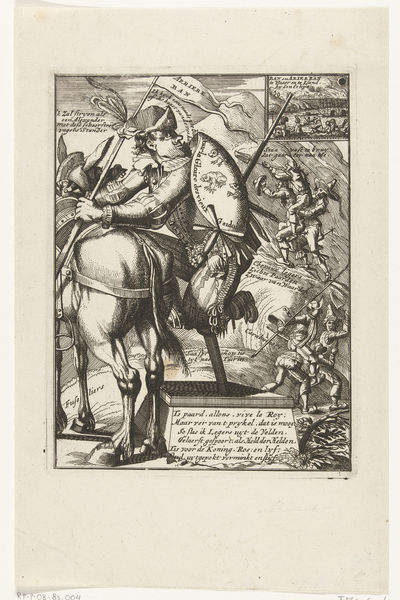
Titel: Spotprent op de keurvorst van Beieren
Standort: Amsterdam
Institution: Rijksmuseum
Schlagwörter: fight, hands, hat, men, military, people, soldier, sword, white, black, nose, old, print, fighting, horses, man, ear, hill, mountain, armor, helmet, knight, drawing, black and white, chin, cartoon, etching, illustration, sketch, tail, allegory, battle, statue, flag, peasants, person, human, waving, pencil, war, horse, shield, book, hoof, hooves, page, latin, text, leg, pferd, banner, mount, mule, knights, rider, sheild, warriors, funny, attack, weapons, fun, jaw, wooden leg, fleeing, joke, blockprint, peg, looking back, hocks, breehes, engraing